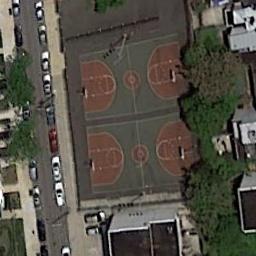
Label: basketball_court